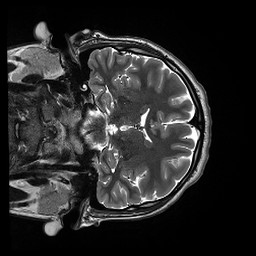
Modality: T2w
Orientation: coronal
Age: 19
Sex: male